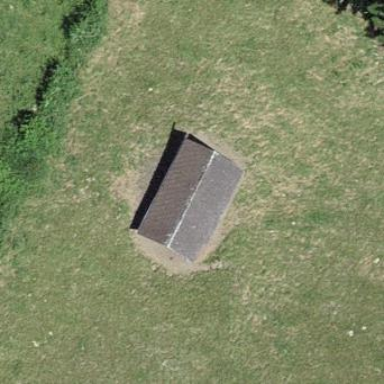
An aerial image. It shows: Cabin is depicted in the image.